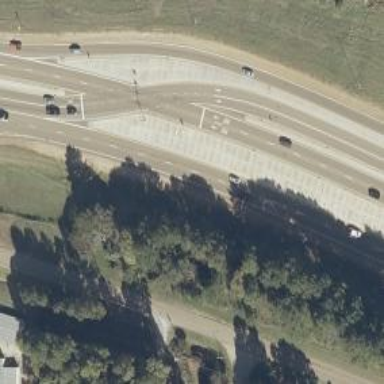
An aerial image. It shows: Trunk highway.